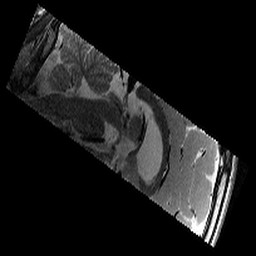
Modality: T2w
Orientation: sagittal
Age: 13
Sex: male
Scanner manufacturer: siemens
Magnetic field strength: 3 T
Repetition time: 8.46 s
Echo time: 0.067 s